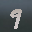
Label: 9